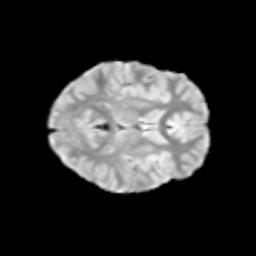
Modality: T2w
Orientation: axial
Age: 9
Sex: female
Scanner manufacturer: siemens
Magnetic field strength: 3 T
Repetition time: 3.8 s
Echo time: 0.07 s